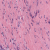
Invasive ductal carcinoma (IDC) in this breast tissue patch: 1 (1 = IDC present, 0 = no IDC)